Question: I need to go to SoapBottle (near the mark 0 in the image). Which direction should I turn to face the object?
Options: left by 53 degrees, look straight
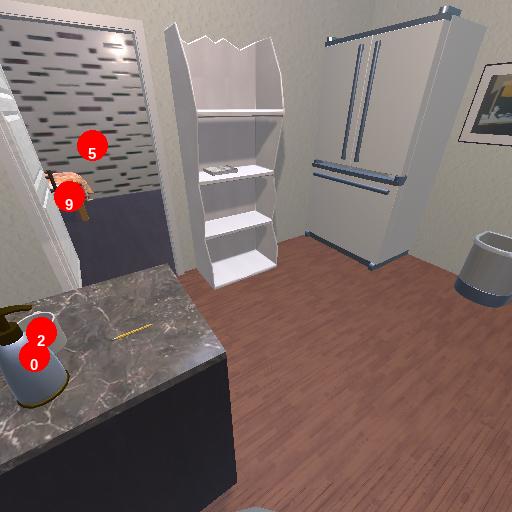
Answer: left by 53 degrees